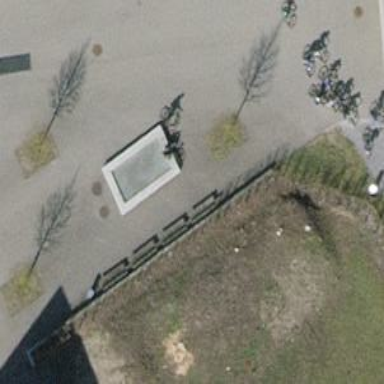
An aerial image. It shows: Brown bench in the vicinity.